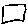
Label: square